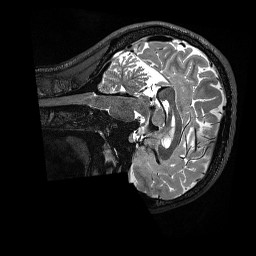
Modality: T2w
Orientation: sagittal
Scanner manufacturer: siemens
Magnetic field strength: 3 T
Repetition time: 3.2 s
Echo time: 0.563 s